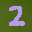
Label: 2